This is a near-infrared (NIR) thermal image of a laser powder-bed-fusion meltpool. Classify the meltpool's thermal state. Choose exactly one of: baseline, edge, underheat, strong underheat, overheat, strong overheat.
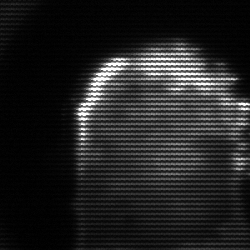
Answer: baseline